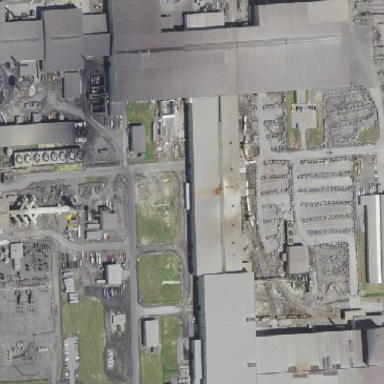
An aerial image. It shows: Industrial building.